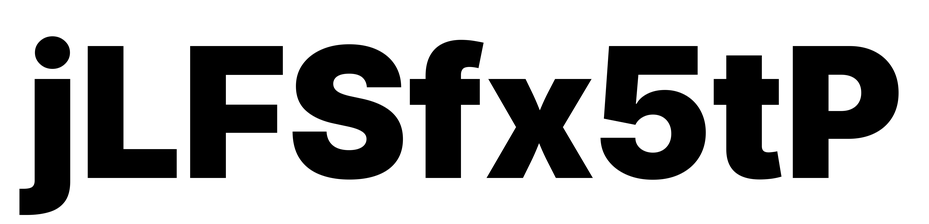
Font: Inter_Black